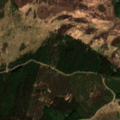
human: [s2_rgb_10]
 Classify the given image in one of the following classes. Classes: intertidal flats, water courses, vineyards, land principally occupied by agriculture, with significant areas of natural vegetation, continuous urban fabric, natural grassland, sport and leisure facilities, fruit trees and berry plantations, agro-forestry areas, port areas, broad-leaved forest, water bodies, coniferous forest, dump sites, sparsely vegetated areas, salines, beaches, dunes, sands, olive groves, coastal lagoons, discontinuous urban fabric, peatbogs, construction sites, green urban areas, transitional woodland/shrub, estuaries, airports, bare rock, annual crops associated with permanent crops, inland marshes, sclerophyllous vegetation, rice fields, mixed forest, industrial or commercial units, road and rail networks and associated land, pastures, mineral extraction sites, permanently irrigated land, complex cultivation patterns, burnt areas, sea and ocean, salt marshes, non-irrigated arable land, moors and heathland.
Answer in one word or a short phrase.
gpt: coniferous forest, moors and heathland, transitional woodland/shrub